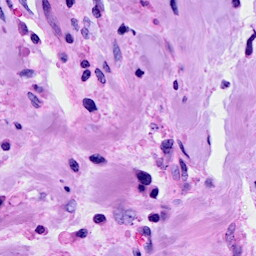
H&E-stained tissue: Breast